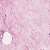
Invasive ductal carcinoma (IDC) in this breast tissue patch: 0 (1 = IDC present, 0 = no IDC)